Question: I am plotting a line chart using <URL> value connected by a straight line.
But the problem is the shape, a circle or a rect that represents a data point is too big, since I have a lot of values in one series. You can see how it looks like in this screenshot:

Also, I learned the shapes that represent data point do not scale as the rest of the plot does when I resize the chart panel.
:
How to make the shape(the circles and rects that represent data point) smaller so that they won't clog together?
Here is my code to generate the chart, and I used a customized renderer to draw different color for different part of the line in one data series.
'''
private JFreeChart createChart(XYDataset dataCollection) {
// create the chart...
JFreeChart chart = ChartFactory.createXYLineChart(
fileName, // chart title
"Count", // x axis label
"Price", // y axis label
dataCollection, // data
PlotOrientation.VERTICAL,
true, // include legend
true, // tooltips
false // urls
);
// customize chart
XYPlot plot = (XYPlot) chart.getPlot();
// find out the max and min value for price series
XYSeriesCollection collection = (XYSeriesCollection)plot.getDataset();
XYSeries priceSeries = collection.getSeries(0);
double maxY = priceSeries.getMaxY();
double minY = priceSeries.getMinY();
// set max and min for range axis (y axis)
NumberAxis rangeAxis = (NumberAxis)plot.getRangeAxis();
rangeAxis.setRange(minY, maxY);
XYLineAndShapeRenderer renderer = new XYLineAndShapeRenderer() {
public Color getItemColor(int series, int item) {
// modify code here to change color for different part of the line in one serie line
if(series == 1) {
System.out.println("getting color at: " + item);
int isBuy = 0;
if(item < kFilter.buySellSignal.size()) {
isBuy = kFilter.buySellSignal.get(item);
}
if(isBuy == 1) {
return Color.red;
} else {
return Color.green;
}
} else {
return Color.yellow;
}
}
@Override
protected void drawFirstPassShape(Graphics2D g2, int pass, int series, int item, Shape shape) {
super.drawFirstPassShape(g2, pass, series, item, shape);
//g2.setStroke(getItemStroke(series, item));
Color c1 = getItemColor(series, item - 1);
Color c2 = getItemColor(series, item);
GradientPaint linePaint = new GradientPaint(0, 0, c1, 0, 300, c2);
g2.setPaint(linePaint);
g2.draw(shape);
}
};
plot.setRenderer(renderer);
return chart;
}
'''
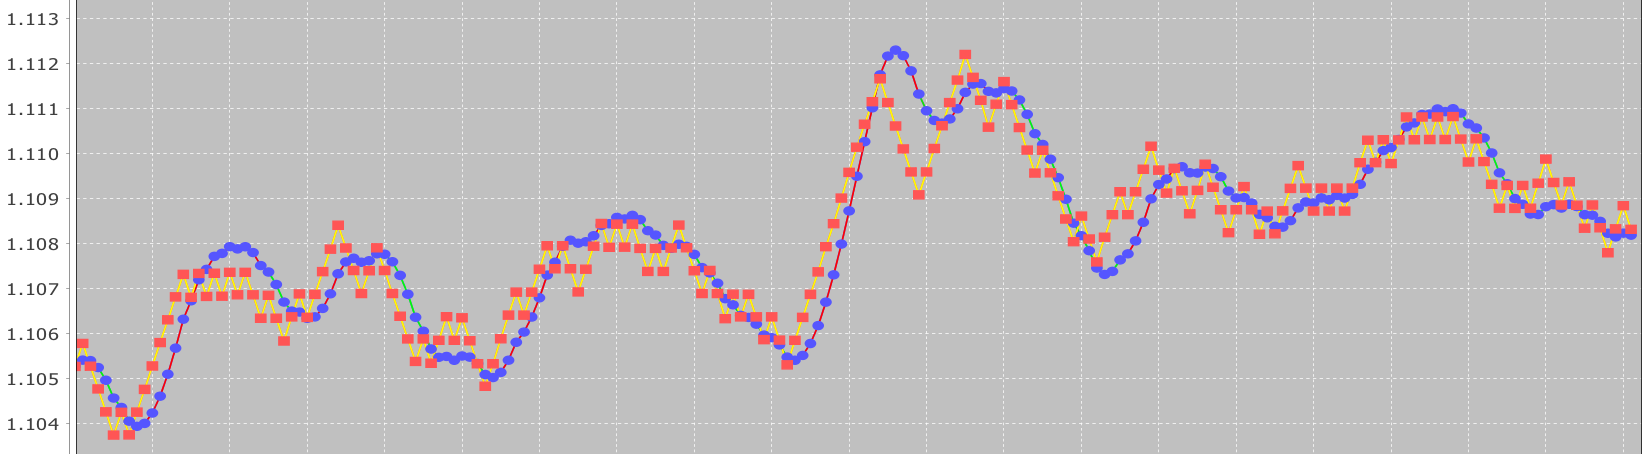
Answer: You can override 'getItemShape()' in your 'XYLineAndShapeRenderer' to return any desired 'Shape', as shown <URL>' etc.
@Nicolas S.Xu reports using code similar to the following:
'''
Rectangle rect = new Rectangle(2, 2);
renderer.setSeriesShape(1, rect);
'''
See also <URL>.